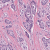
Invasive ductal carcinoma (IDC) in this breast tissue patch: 1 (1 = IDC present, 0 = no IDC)